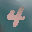
Label: 4